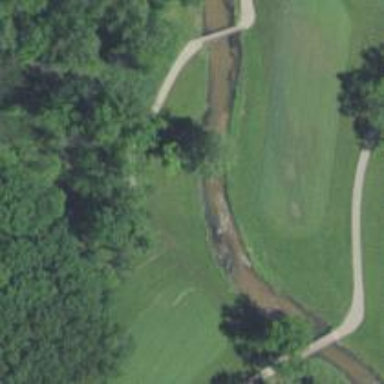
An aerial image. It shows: Path for both roads and golfers.